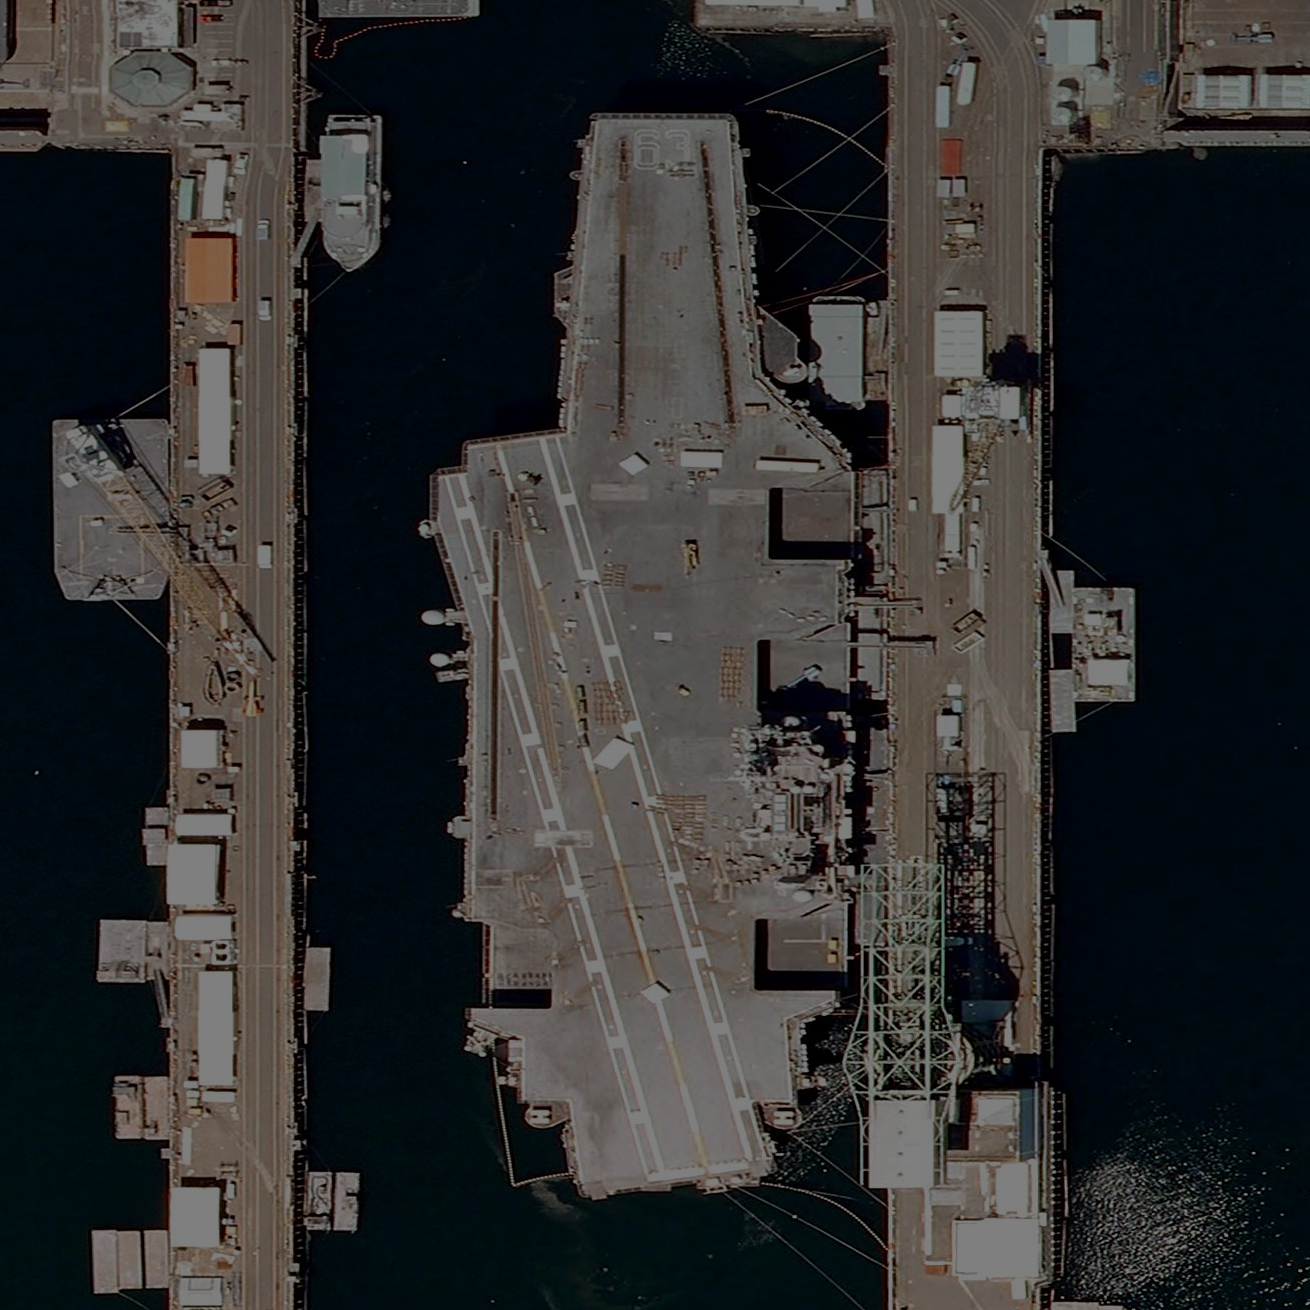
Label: aircraft_carrier